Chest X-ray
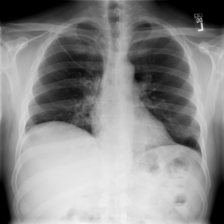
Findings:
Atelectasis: negative
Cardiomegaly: negative
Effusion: negative
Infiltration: negative
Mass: negative
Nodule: negative
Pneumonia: negative
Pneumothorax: negative
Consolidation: negative
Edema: negative
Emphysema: negative
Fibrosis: negative
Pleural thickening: negative
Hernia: negative